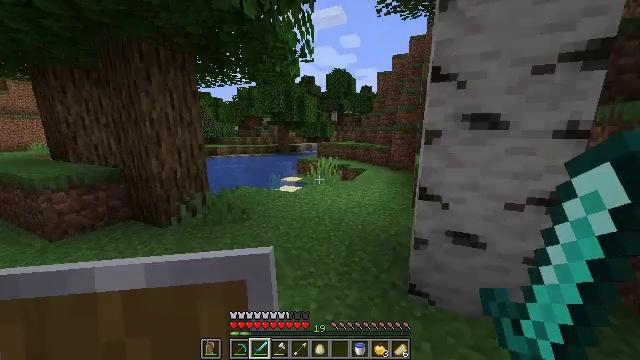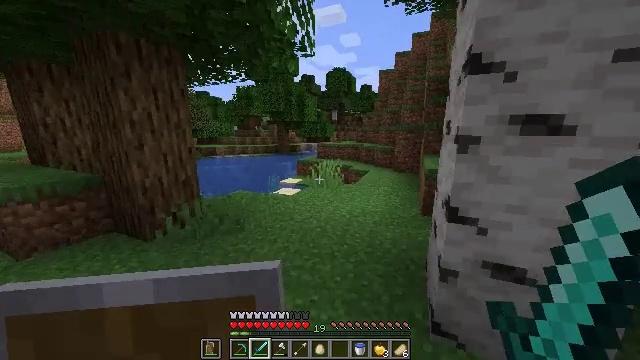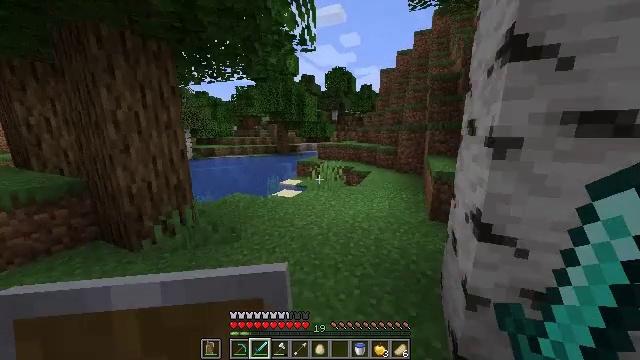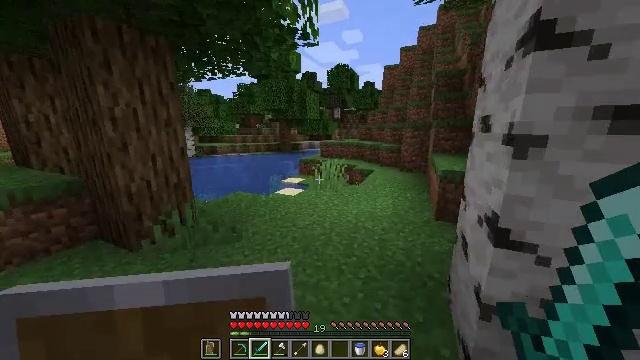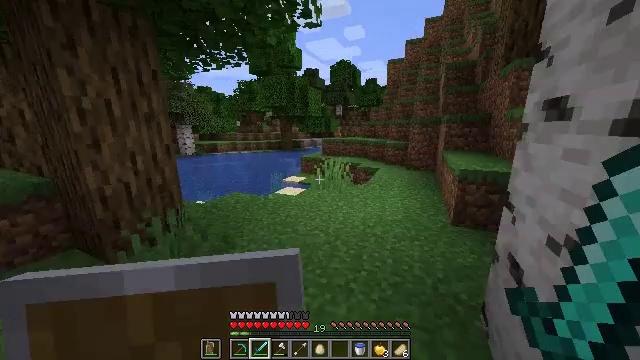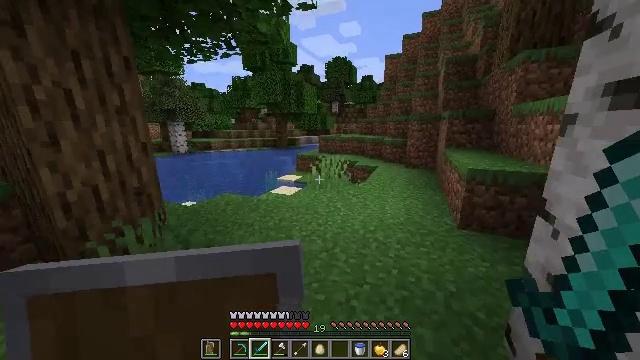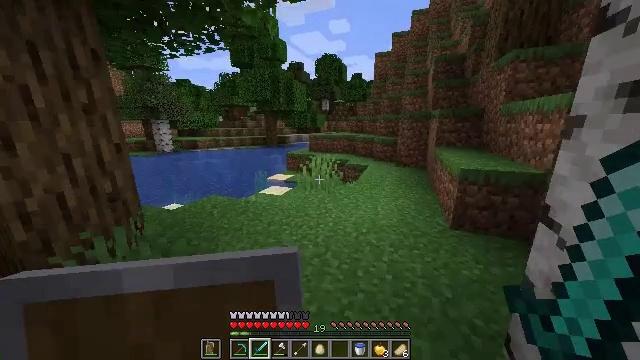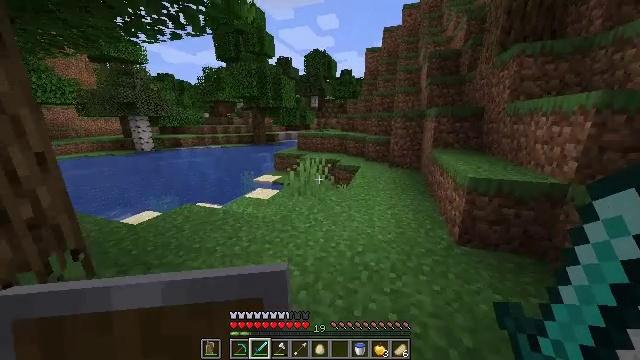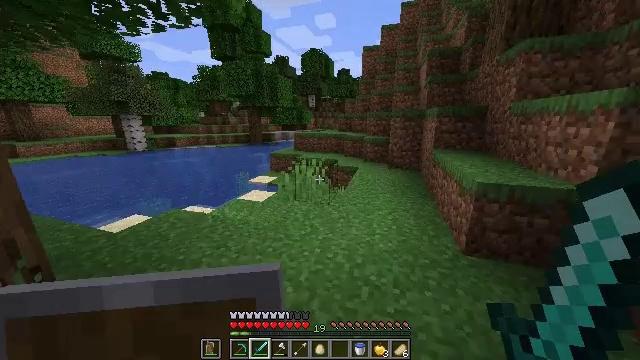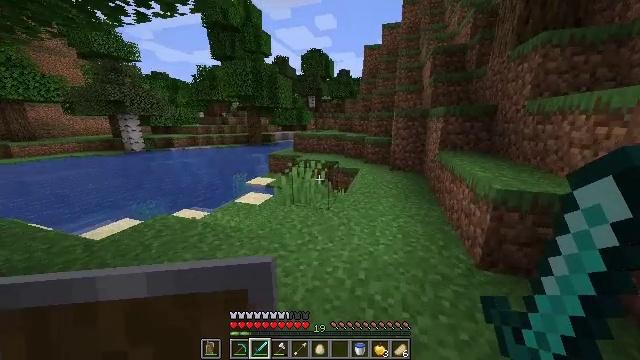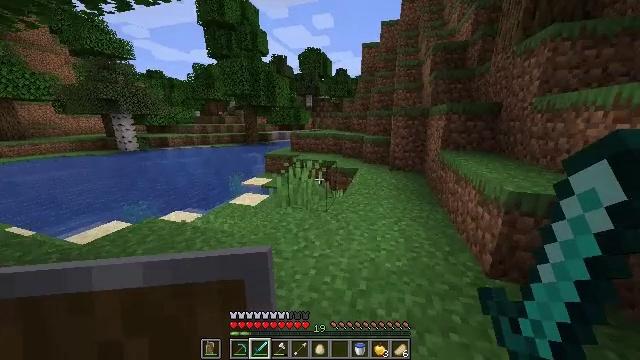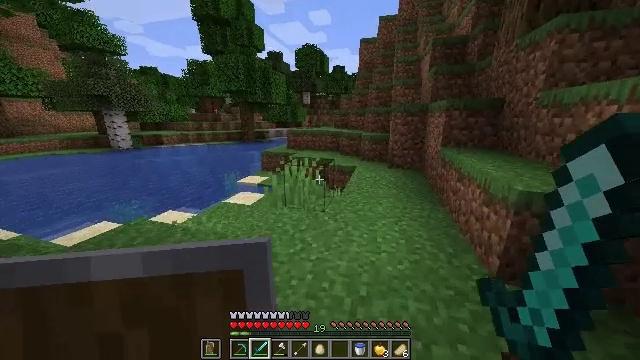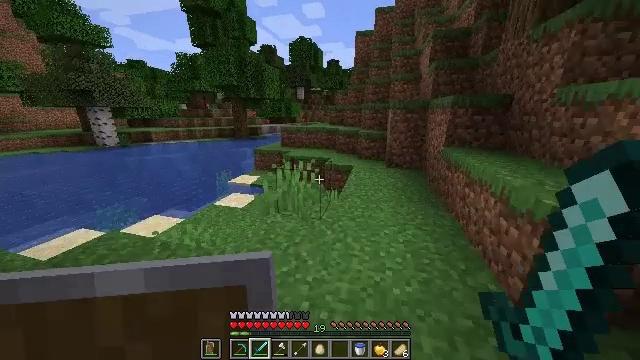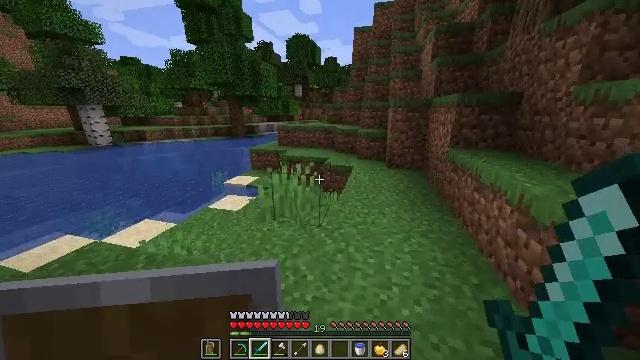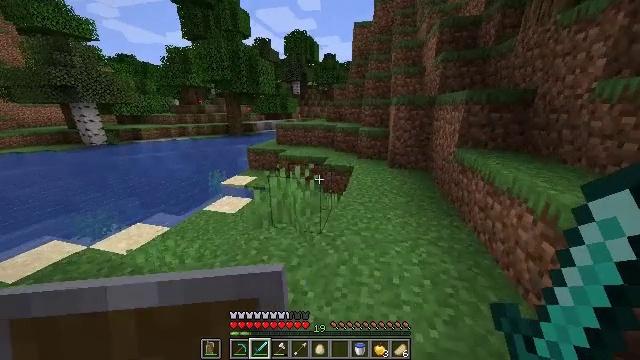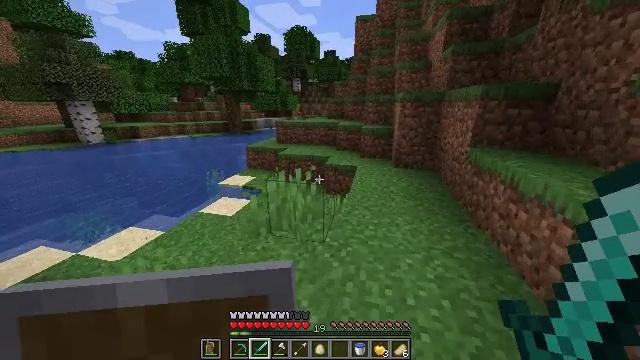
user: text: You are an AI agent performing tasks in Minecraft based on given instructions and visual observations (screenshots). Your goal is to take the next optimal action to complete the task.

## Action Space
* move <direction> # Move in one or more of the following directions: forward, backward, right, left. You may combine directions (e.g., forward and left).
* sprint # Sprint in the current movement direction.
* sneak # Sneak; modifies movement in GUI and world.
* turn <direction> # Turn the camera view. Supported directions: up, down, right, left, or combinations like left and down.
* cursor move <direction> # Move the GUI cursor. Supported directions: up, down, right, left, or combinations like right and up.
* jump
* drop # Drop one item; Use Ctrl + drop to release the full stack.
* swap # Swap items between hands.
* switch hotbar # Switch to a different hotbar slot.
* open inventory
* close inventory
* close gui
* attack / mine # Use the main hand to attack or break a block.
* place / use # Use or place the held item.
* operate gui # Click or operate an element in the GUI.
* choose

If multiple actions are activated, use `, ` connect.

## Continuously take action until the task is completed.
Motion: motion action
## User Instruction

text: Break oak leaves from the trees.
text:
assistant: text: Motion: move forward, sprint
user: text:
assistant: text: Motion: move forward, sprint
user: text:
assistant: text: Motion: move forward, sprint
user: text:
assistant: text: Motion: move forward, sprint
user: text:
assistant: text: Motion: move forward, sprint, turn right
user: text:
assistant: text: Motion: move forward, sprint, turn right
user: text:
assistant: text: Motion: move forward, sprint, turn right
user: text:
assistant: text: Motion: move forward, sprint
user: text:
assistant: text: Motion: move forward, sprint
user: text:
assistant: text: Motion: move forward, sprint
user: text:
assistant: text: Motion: move forward, sprint
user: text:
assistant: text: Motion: move forward, sprint, turn right
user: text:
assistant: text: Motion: move forward, sprint
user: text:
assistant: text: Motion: move forward, sprint
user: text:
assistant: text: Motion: move forward, sprint
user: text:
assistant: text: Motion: move forward, sprint, turn left
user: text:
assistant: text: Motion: move forward and move right, sprint, turn left
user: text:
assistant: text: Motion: move forward and move right, sprint, turn left
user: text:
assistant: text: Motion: move forward and move right, sprint
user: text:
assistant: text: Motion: move forward and move right, sprint
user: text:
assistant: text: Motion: move forward and move right, sprint
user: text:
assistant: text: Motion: move forward and move right, sprint
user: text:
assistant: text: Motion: move forward, sprint
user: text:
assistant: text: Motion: move forward, sprint
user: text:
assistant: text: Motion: move forward, sprint
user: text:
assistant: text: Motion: move forward, sprint
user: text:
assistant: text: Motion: move forward, sprint, turn left
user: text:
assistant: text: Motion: move forward, sprint, turn left and up
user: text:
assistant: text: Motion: move forward, sprint, turn left
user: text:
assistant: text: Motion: move forward, sprint, turn left and up, jump